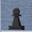
Piece: bP